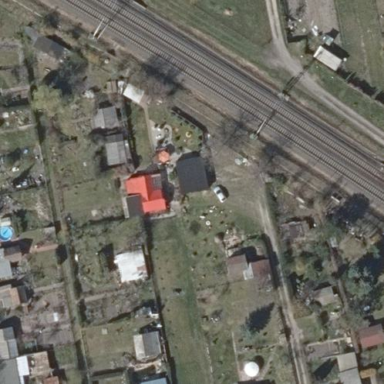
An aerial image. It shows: Area designated for allotments.